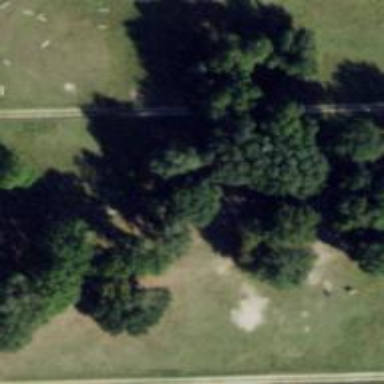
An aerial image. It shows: Woodland consisting of broadleaved trees.